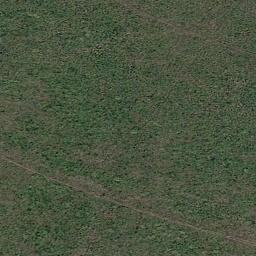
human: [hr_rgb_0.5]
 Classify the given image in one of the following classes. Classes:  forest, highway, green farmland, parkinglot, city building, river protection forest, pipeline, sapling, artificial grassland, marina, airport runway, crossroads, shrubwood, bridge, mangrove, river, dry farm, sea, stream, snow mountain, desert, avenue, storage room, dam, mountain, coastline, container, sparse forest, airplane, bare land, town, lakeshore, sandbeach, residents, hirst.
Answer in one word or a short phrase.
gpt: artificial grassland